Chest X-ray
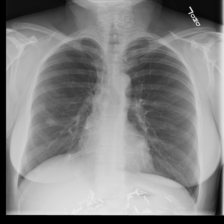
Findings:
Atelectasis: negative
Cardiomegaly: negative
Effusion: negative
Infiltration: negative
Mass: negative
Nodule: negative
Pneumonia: negative
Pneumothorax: positive
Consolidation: negative
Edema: negative
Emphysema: negative
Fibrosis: negative
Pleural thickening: negative
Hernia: negative